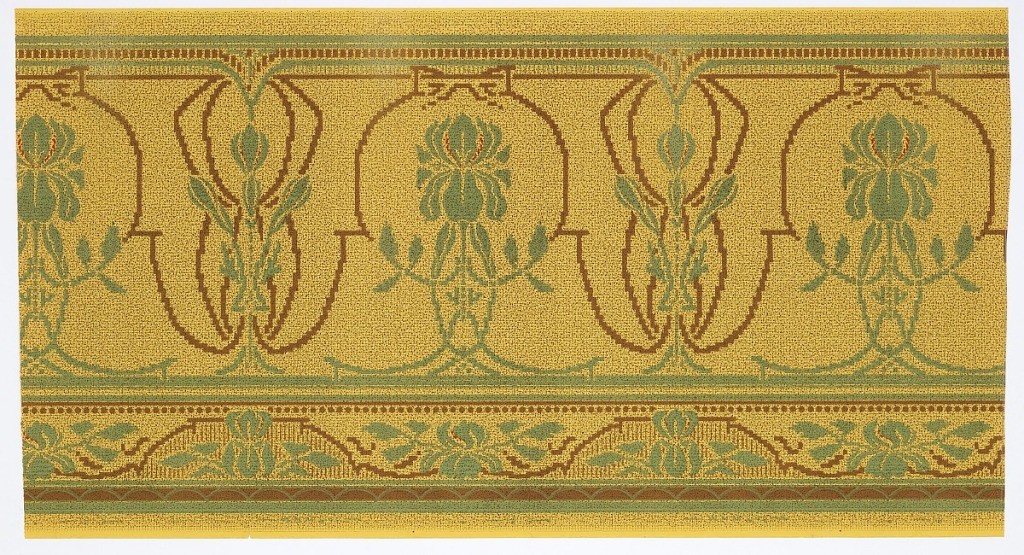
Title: Frieze
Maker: W.H. Mairs & Co., 1855
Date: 1905–1915
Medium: Machine-printed paper
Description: Mission style. Alternating blooming and budding sylized green and red flowers surrounded by brown and green stylized scrolls. Bottom band of green and brown lines with floral, scroll and beading patterns. The top has green and brown stripes with brown dental pattern. The ground is yellow-brown and covered with a green grid and irregular brown, black and white dots.